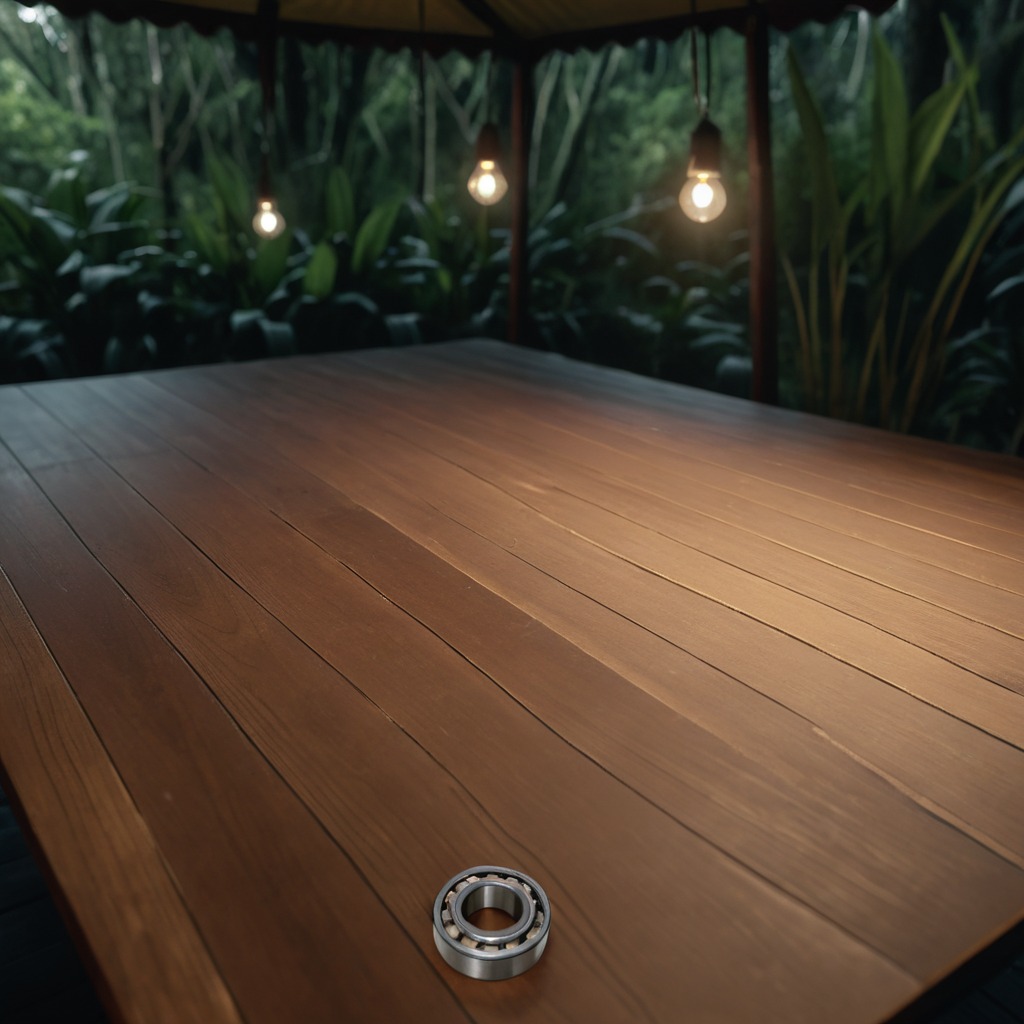
A metal ball bearing is lying on a wooden table inside a jungle field workshop tent at night.